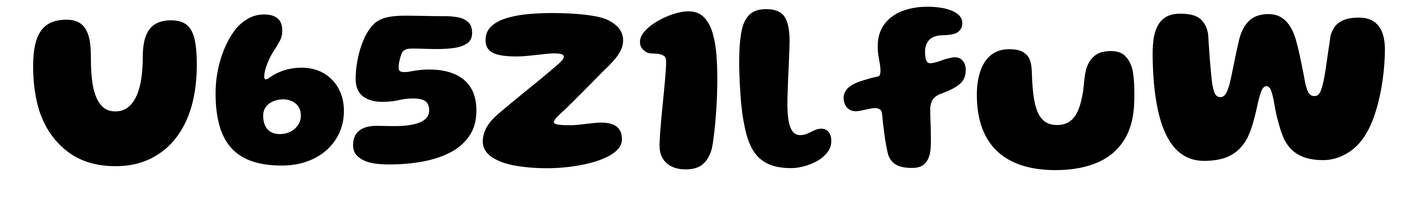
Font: Gluten_Bold